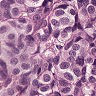
Metastatic tissue present: yes